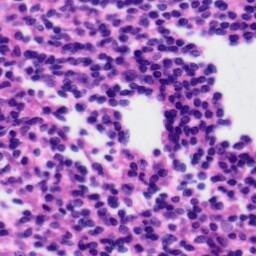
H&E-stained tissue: Tonsil